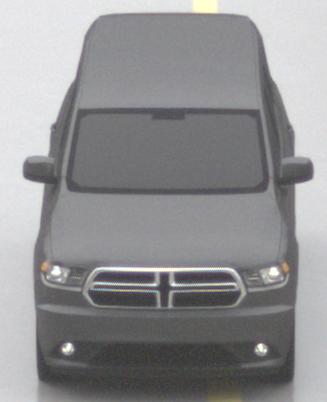
Make: Dodge
Model: Durango
Detailed model: Gen. 3
Model produced from: 2010
Doors: 5
Color: gray
Road condition: wet road
Daytime: morning or afternoon
Contrast: low contrast